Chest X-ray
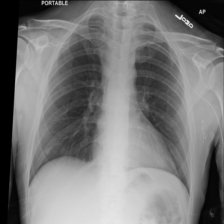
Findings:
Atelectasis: negative
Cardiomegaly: negative
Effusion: negative
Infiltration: negative
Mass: negative
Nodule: negative
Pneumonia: negative
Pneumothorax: negative
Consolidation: negative
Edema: negative
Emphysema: negative
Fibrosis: negative
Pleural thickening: negative
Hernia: negative